Field crop: maize
Growth stage: 2
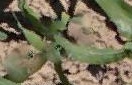
Species: maize